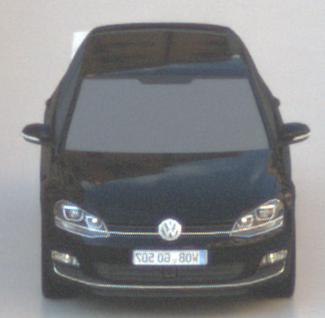
Make: VW
Model: Golf 1.2 TSI BMT
Detailed model: Golf (VII)
Model produced from: 2012/11
Model produced until: 2014/05
Doors: 3
Color: black
Road condition: wet road
Daytime: morning or afternoon
Contrast: low contrast